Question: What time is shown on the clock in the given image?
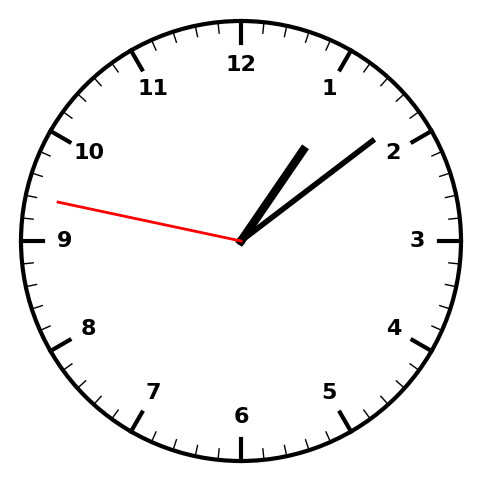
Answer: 01:08:47